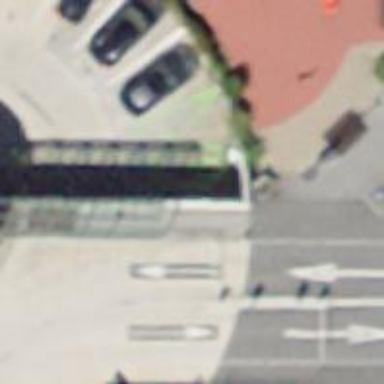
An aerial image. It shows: Parking entrance.